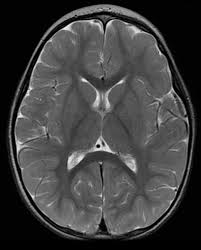
Label: notumor